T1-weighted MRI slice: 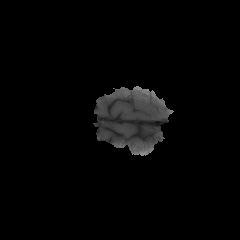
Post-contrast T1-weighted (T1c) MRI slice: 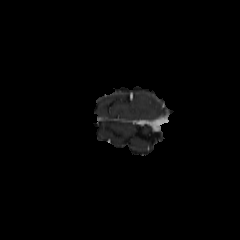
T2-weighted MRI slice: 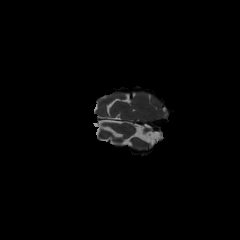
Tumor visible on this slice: yes